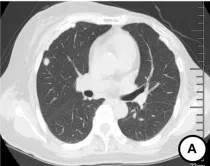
PET-CT scan (November 2016) and histopathological results after postoperative recurrence.
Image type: radiology (ct)